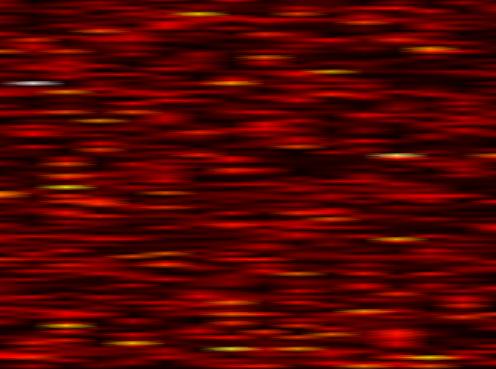
Label: UFMC